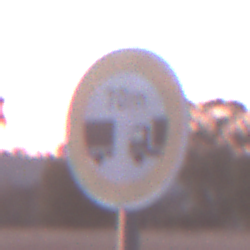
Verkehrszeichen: VerbotUnterschreitenMindestabstand
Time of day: SunriseSunset
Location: Outdoor (Nature)
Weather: Clear
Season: NotSpecified
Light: Natural